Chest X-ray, PA view. Patient: 61 years old, sex M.
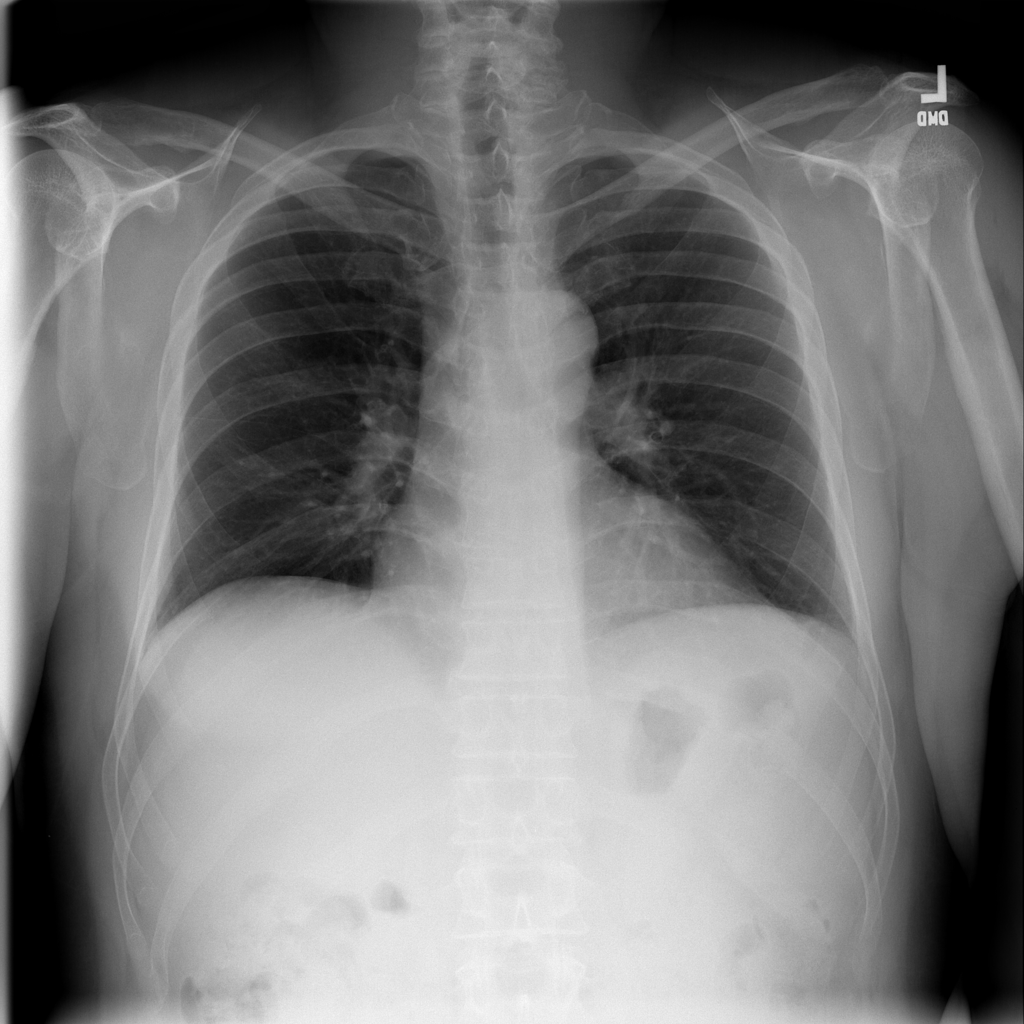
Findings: No Finding